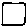
Label: square